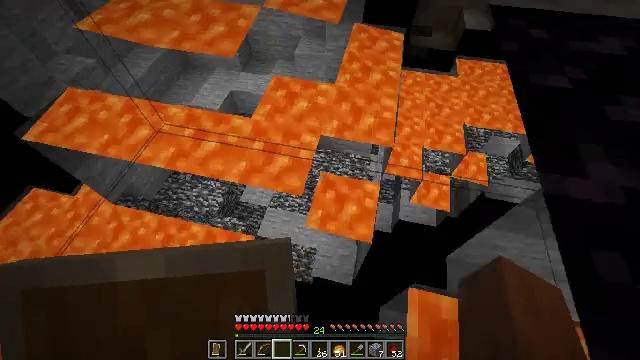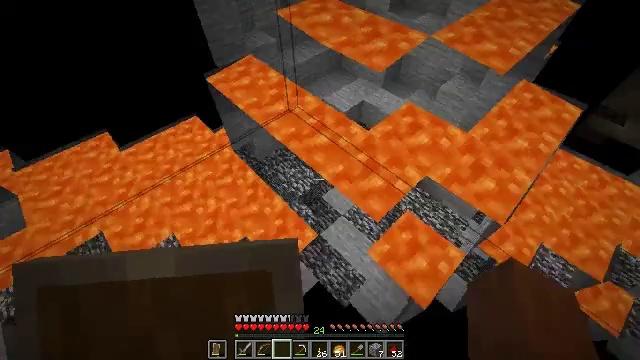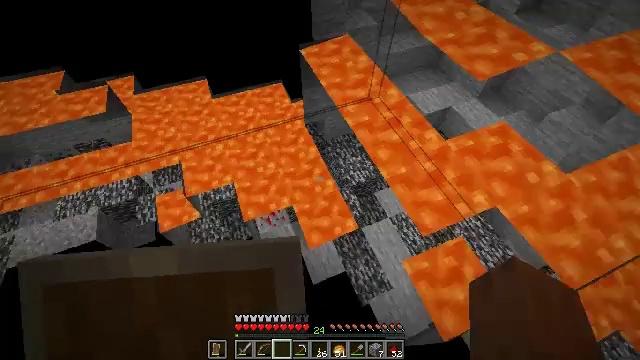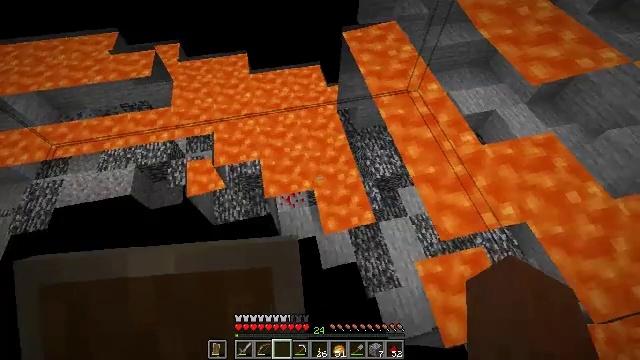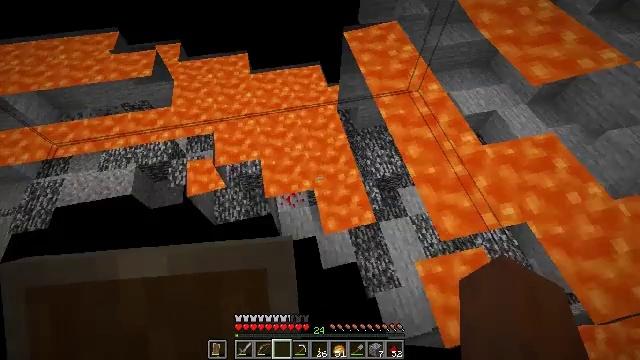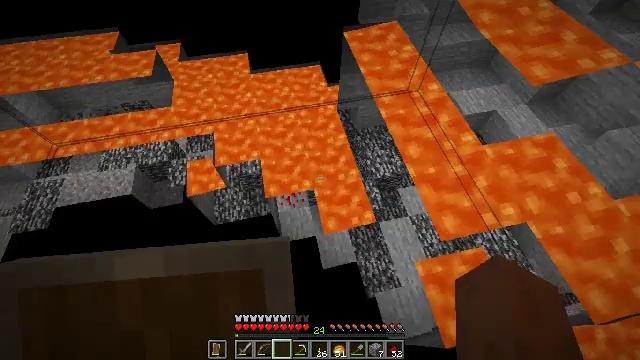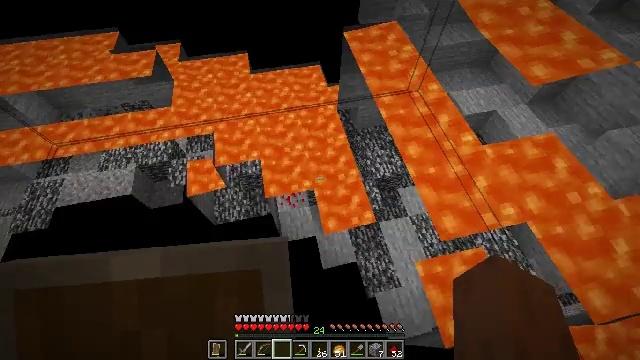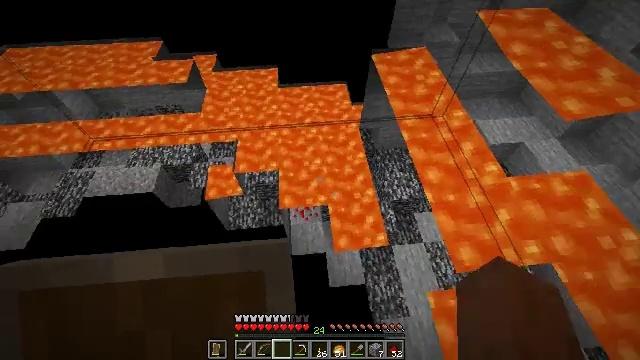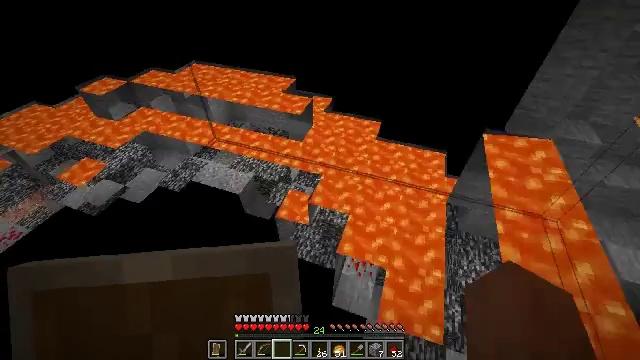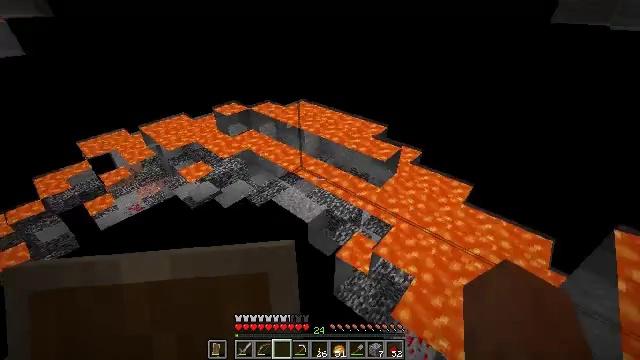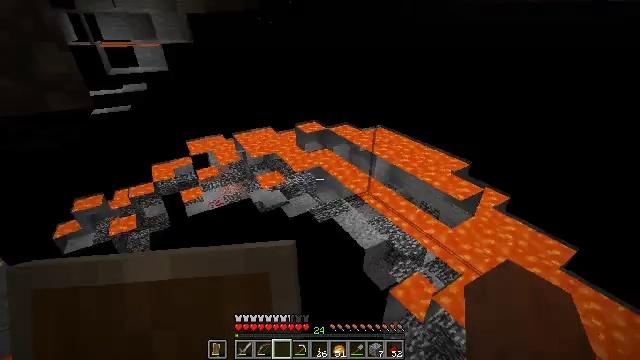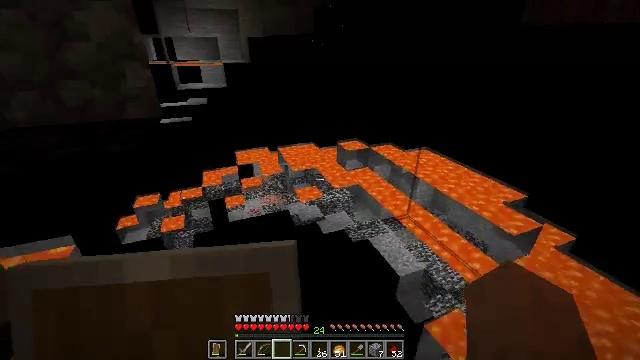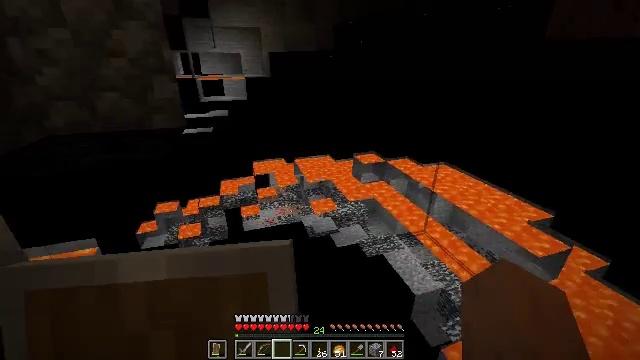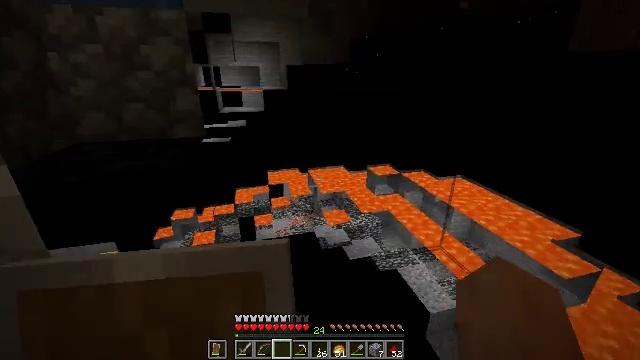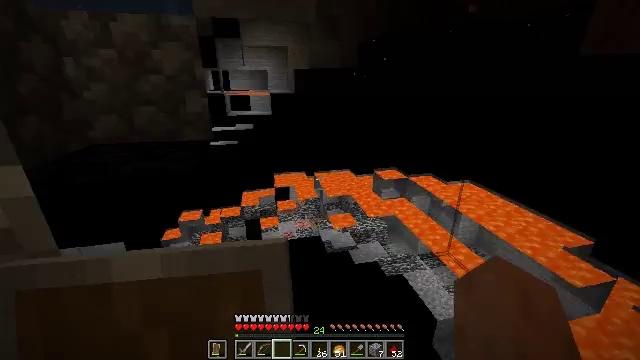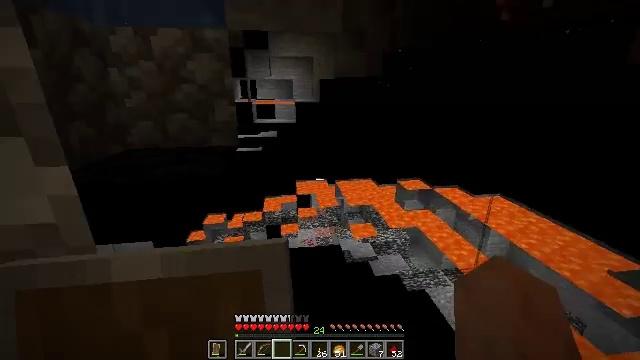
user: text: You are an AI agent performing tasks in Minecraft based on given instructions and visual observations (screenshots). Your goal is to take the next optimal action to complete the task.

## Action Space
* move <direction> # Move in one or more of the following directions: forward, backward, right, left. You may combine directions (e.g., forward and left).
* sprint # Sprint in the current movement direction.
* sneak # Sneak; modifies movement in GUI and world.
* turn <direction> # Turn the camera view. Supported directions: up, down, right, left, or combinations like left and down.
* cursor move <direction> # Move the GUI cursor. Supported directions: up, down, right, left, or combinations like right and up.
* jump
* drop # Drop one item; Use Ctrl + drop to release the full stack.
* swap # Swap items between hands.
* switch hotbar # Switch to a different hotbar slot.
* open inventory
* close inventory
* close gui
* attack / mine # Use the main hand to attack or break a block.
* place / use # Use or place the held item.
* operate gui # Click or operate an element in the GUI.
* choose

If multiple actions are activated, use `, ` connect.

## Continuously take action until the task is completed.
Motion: motion action
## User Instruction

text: Destroy the piston head component.
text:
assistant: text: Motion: turn left and up
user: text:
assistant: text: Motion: turn left and down
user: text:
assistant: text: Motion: turn left and down
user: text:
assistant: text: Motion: no_op
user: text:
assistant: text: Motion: no_op
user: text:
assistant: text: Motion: no_op
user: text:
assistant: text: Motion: turn left and up
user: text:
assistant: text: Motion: turn left and up
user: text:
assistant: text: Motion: turn left and up
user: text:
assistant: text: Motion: turn left and up
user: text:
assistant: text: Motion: turn left and up
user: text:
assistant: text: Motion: turn left and up
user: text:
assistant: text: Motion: turn left and up
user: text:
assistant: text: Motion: turn left
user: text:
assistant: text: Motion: turn left and up
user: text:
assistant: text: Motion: turn left and up
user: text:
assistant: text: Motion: turn left and up
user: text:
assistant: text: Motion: turn left and up
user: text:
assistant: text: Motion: turn left and up
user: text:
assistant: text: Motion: no_op
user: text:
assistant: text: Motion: no_op
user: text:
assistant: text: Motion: no_op
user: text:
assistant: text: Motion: no_op
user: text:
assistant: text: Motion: turn left and up
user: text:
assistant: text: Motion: turn up
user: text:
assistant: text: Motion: turn right and down
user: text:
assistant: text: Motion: turn right and down
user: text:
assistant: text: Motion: turn right and down
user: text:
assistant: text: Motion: turn right and down
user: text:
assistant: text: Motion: turn down